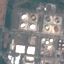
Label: Industrial